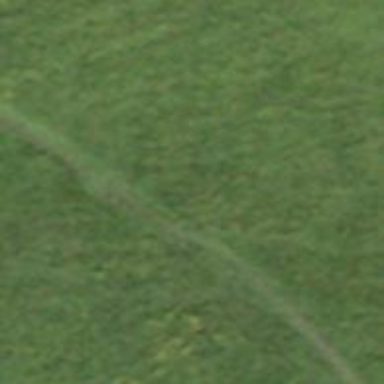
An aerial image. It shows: Path.